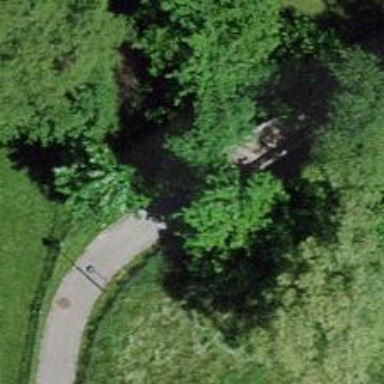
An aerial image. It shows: Footway road with bridge that includes cycleway.